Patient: sex M, age 42
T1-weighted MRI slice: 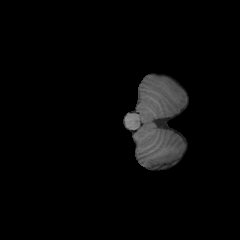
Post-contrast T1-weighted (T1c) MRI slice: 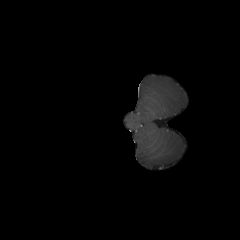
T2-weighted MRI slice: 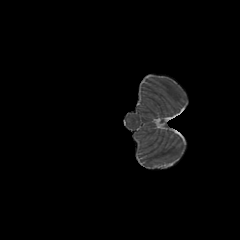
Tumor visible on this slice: no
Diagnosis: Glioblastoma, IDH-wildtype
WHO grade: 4